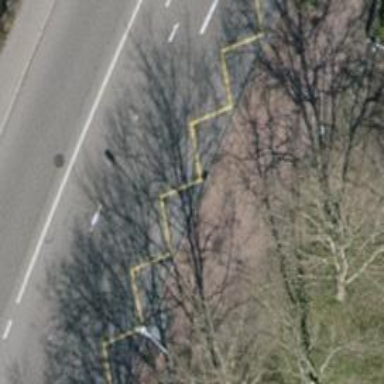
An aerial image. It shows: Platform for public transport on the road.